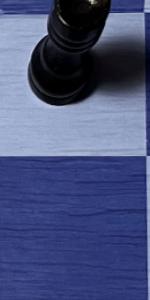
Label: Empty